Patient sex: F
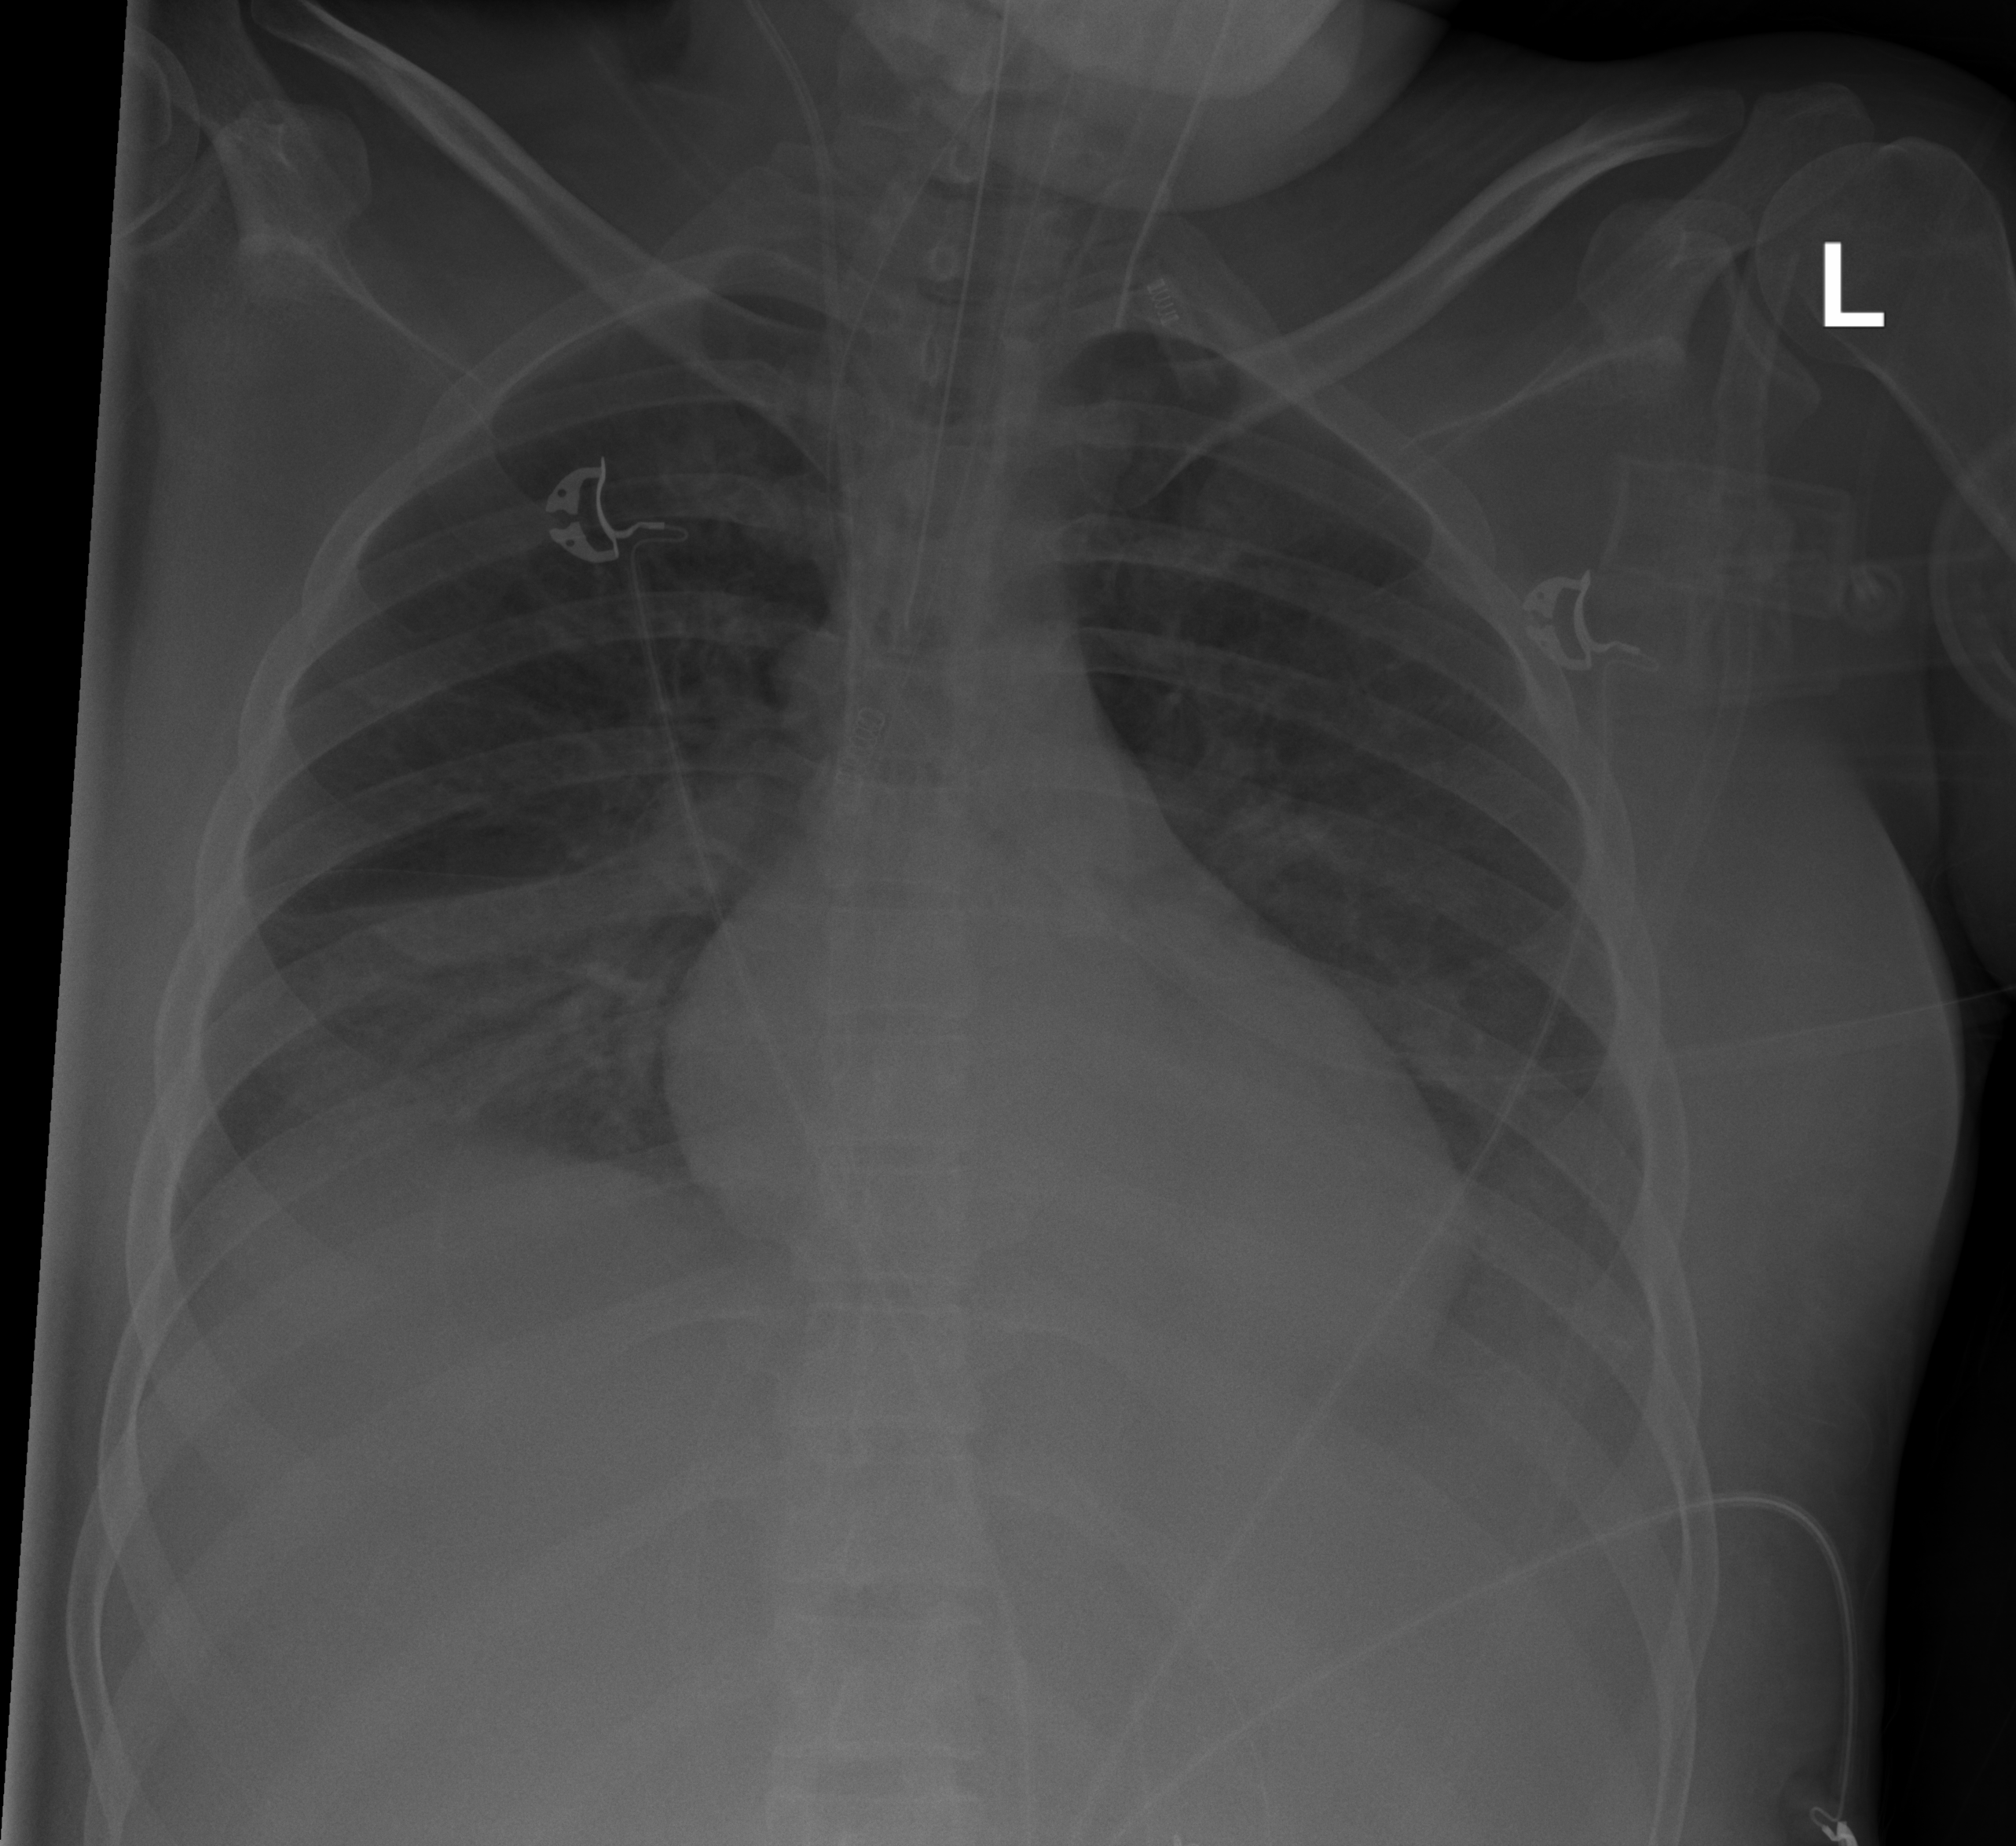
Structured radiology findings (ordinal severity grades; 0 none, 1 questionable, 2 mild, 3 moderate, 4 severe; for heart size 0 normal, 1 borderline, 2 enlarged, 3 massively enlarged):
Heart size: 1
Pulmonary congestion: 2
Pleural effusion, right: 0
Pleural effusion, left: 2
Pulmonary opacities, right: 2
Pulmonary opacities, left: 0
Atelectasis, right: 2
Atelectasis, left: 0